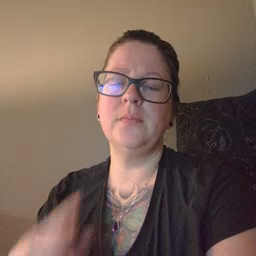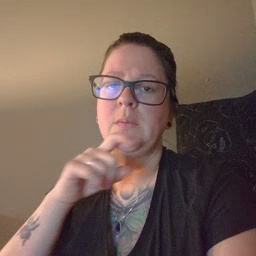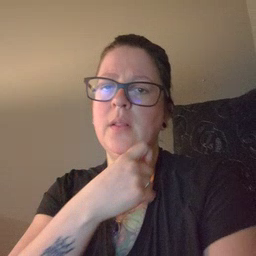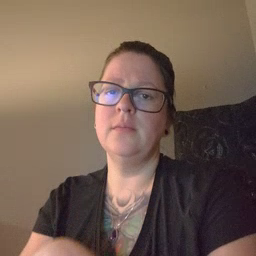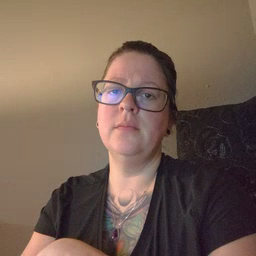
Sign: cereal